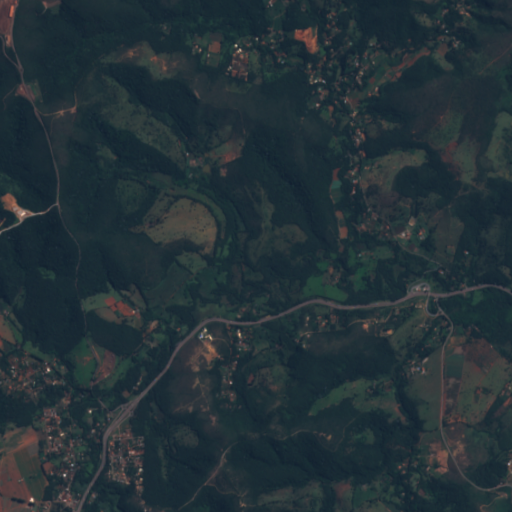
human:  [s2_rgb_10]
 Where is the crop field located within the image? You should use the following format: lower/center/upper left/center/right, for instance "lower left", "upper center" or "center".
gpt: There is no crop field in the image.